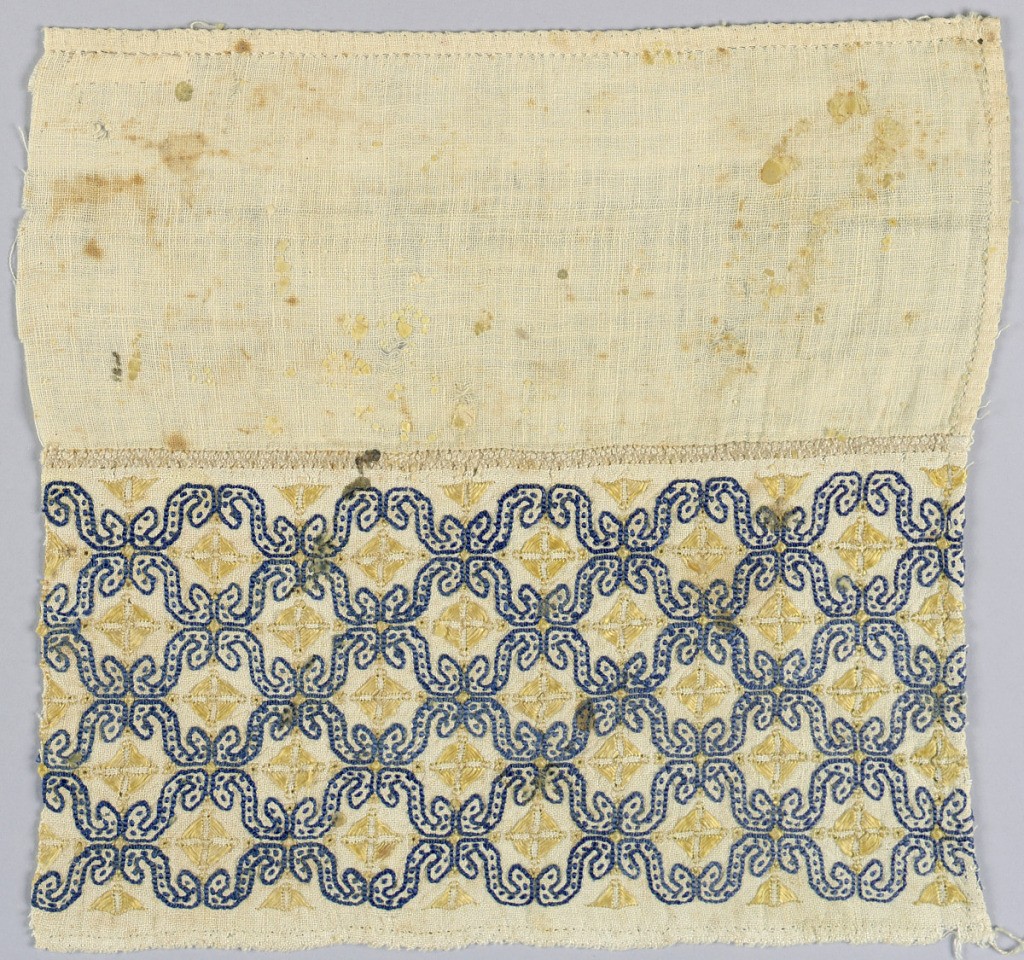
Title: Band
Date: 17th century
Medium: silk on cotton Technique: chain stitch embroidery
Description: Band with a design of a blue diagonal lattice enclosing yellow circles.